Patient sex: M
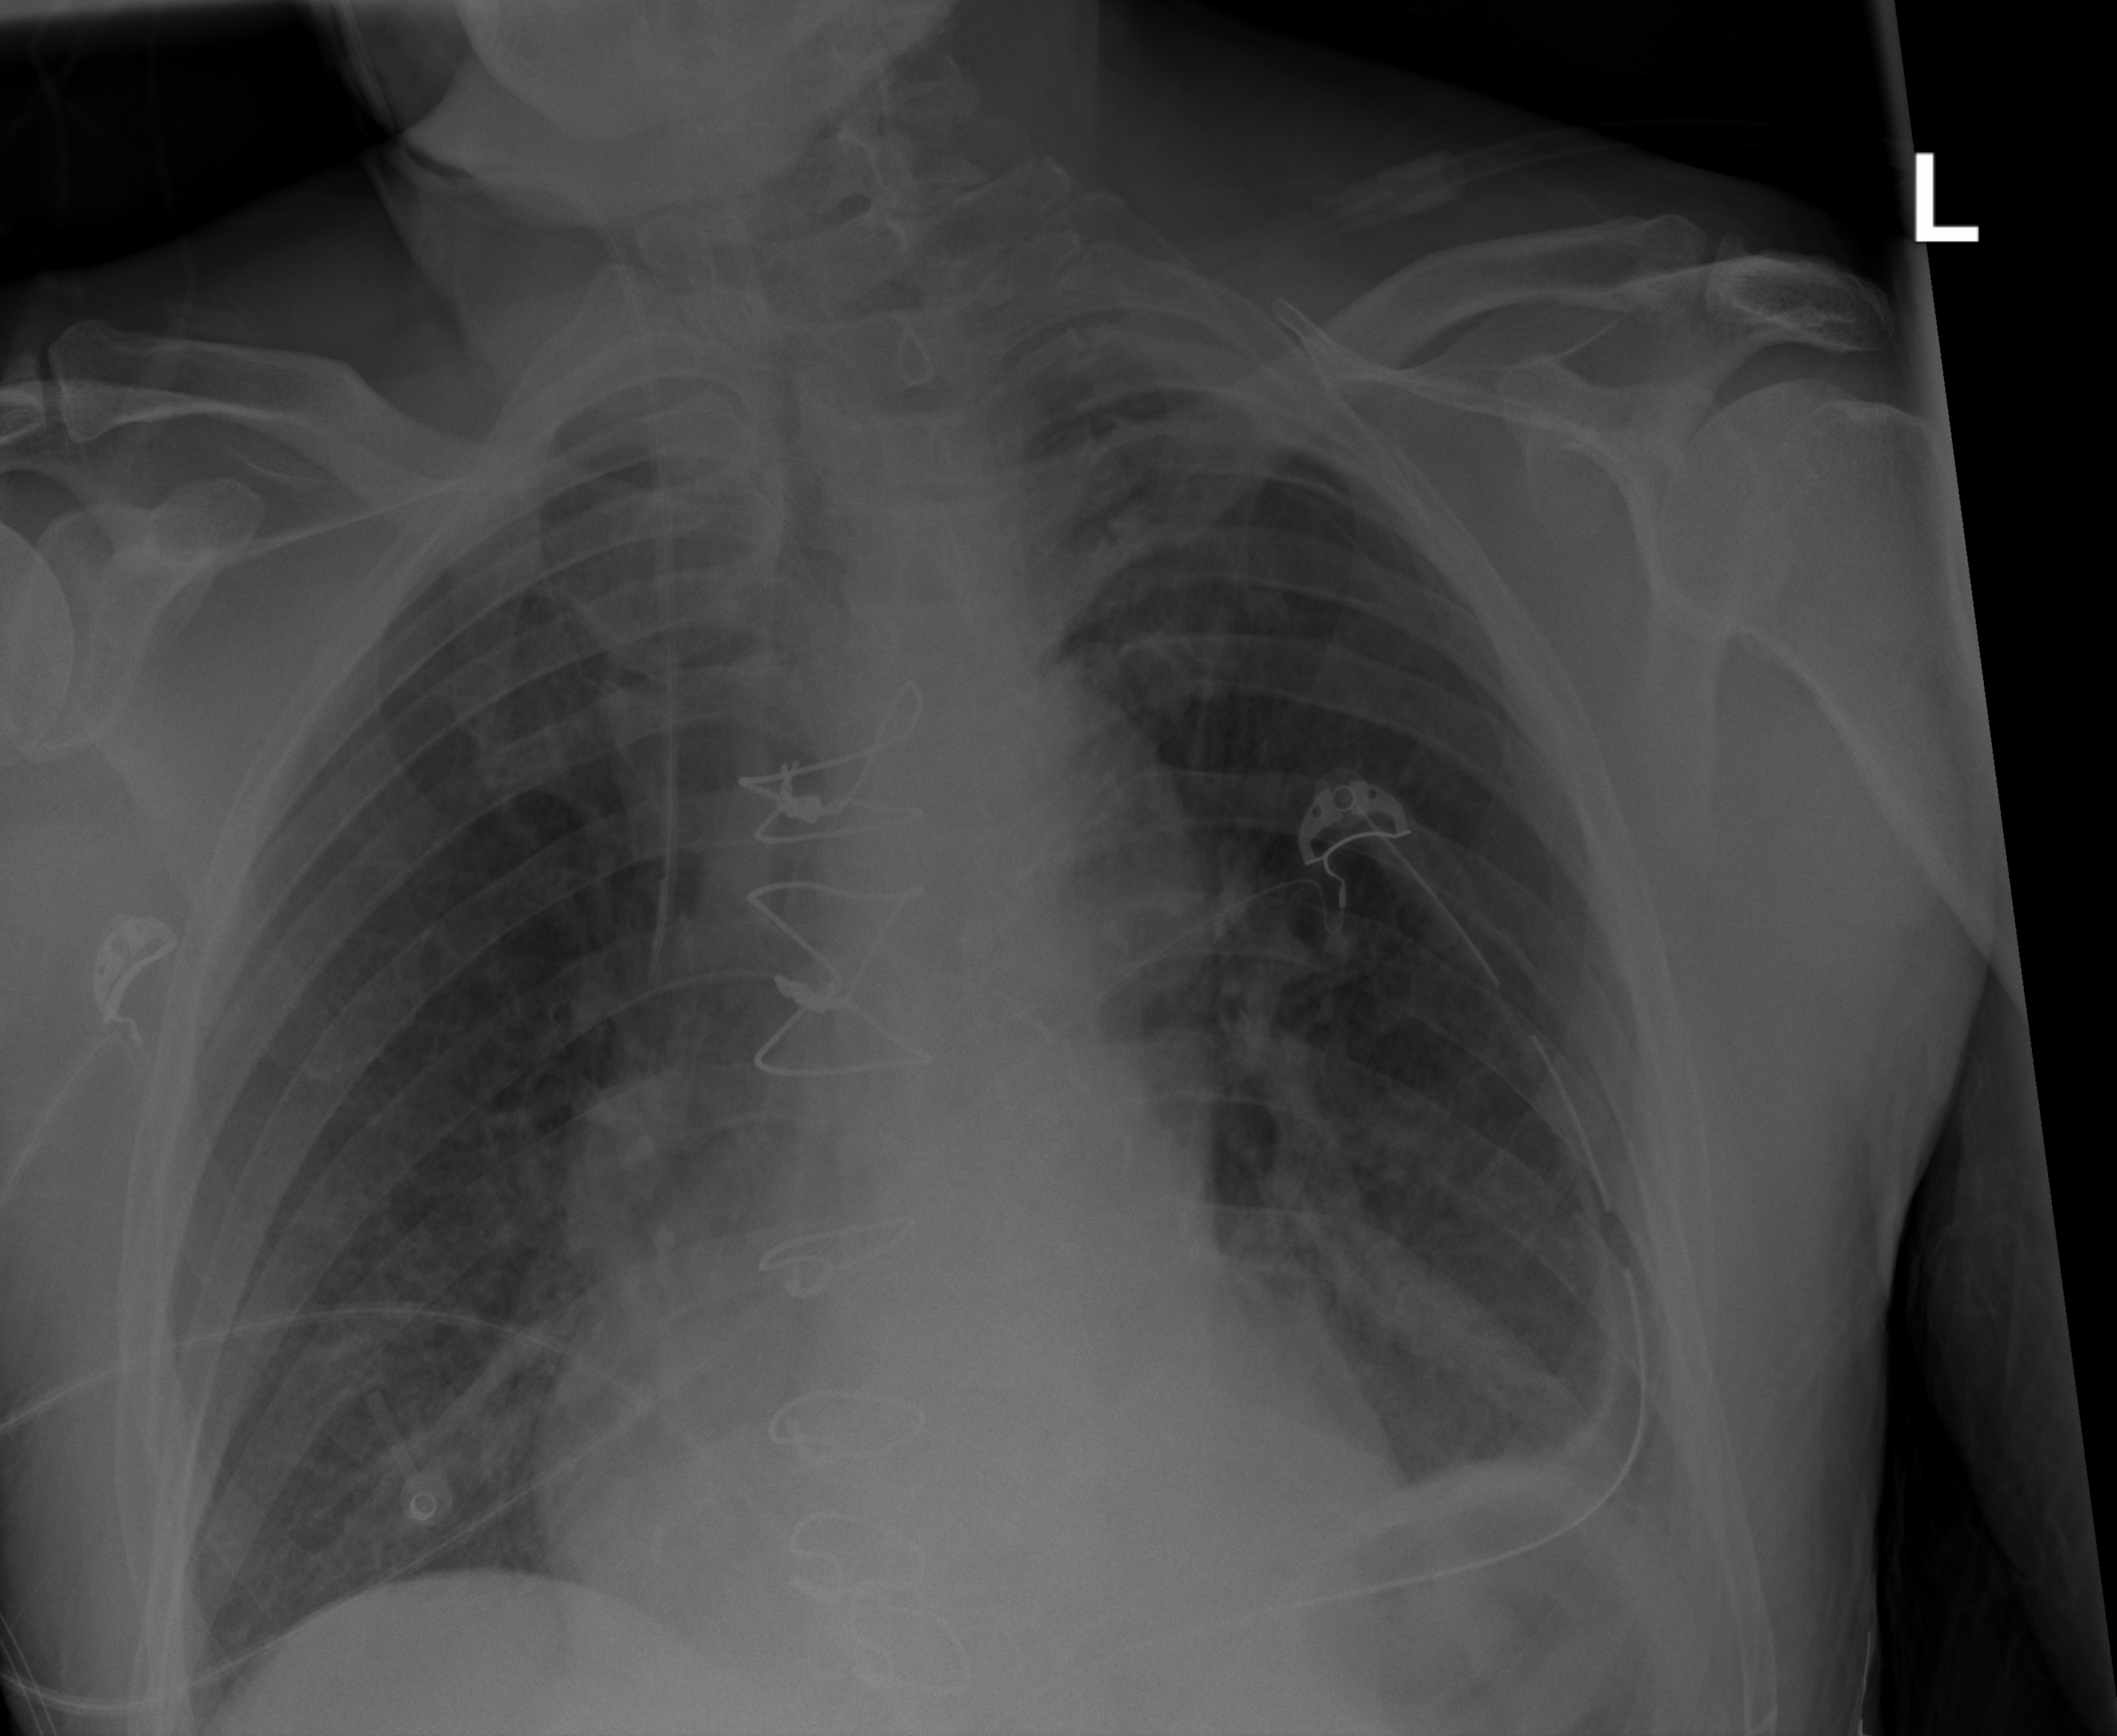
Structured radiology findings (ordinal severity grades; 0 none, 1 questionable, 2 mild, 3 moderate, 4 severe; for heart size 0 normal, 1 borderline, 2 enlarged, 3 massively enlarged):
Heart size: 2
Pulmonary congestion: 2
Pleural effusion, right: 0
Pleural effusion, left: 2
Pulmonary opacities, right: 2
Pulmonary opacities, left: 2
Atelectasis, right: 2
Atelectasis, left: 2